Field crop: maize
Growth stage: 2
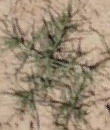
Species: salsola